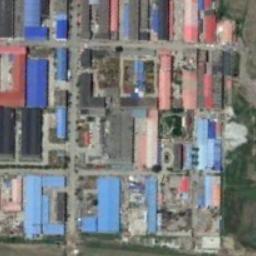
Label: industrial_area